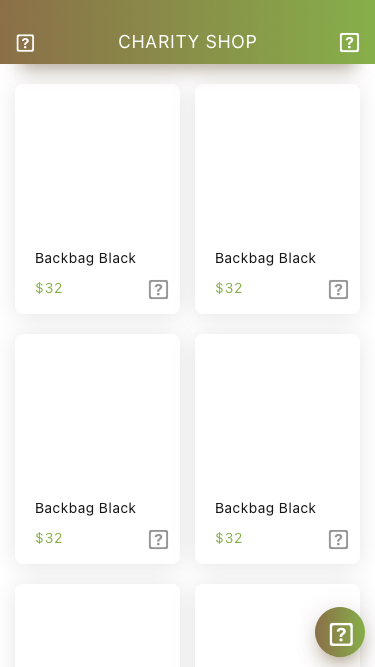
Text in this UI design:
Backbag Black
$32

Backbag Black
$32

Backbag Black
$32

Backbag Black
$32

charity shop


